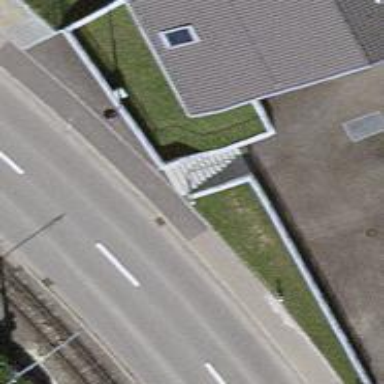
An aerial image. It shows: Set of steps on the road.